Question: I need to write and algorithm that can detect which state an application (used to fill out forms) is in based on screenshots.
It has 2 inputs:
Approximately 2-10 screenshots from an application with different tabs selected. These are made by the user, so i can instruct him to things like "select the upper area of the program" or "select the whole window", but i can not expect pixel-perfect precision.
a screenshot of one of these states. The forms are filled with different data.
The goal is to determine which screenshot from "A" is from the same state as "B".
An example screenshot:

An example based on this screenshot:
10 screenshots from this program with "Menu","Sale Order","Purchase order",... tabs selected
the screenshot above.
The task is to determine which of the 10 screenshots matches this image.
I have tried to use an image descriptor algorithm, (<URL> but it has a really high error ratio, since its not made for such tasks.
Anyone has an idea how to make such classification? Should i use some filter (e.g median or blur) on the screenshots, and then run trought some classification algorithm? Or extract some other feature to classify (FFT,histogram,..)?
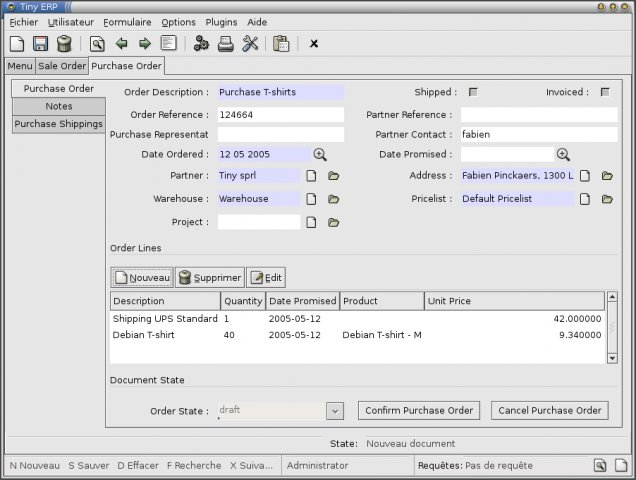
Answer: I guess you can use the tab width instead of the tab label, which is much easier to calculate. For example, {"Menu", "Sale Order", "Purchase Order"} all have different widths.
If you have to look inside the tab, you can attempt some <URL>.